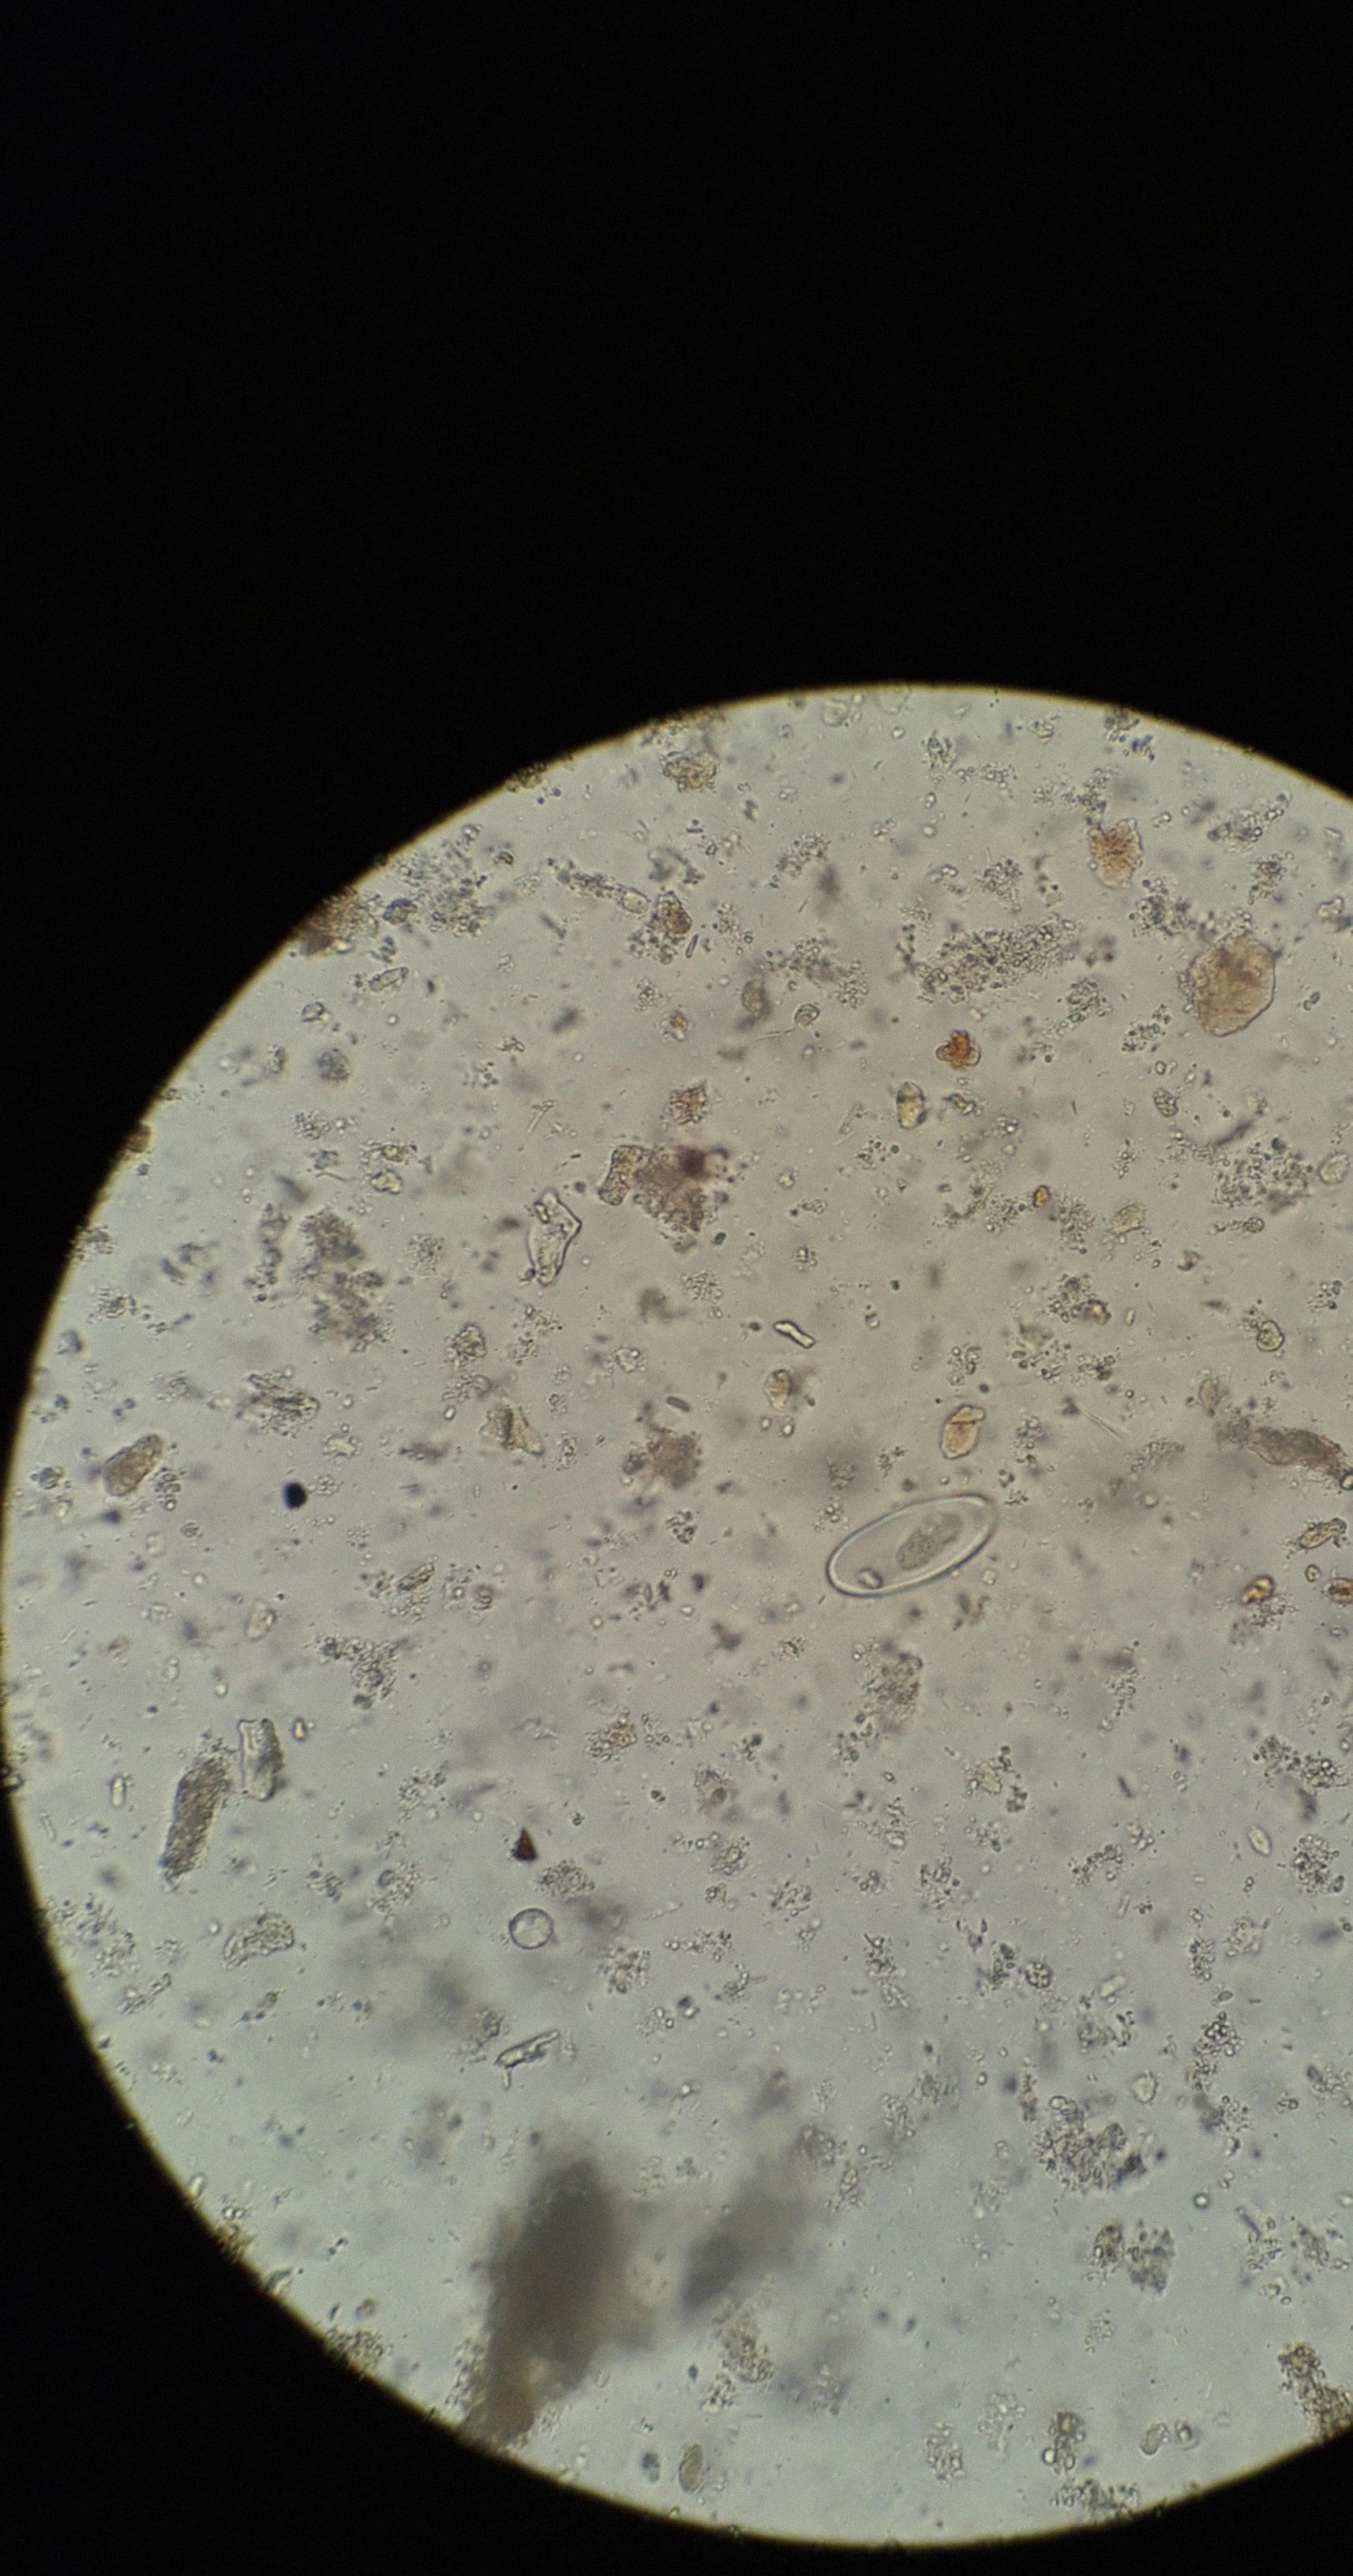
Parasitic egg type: Enterobius vermicularis